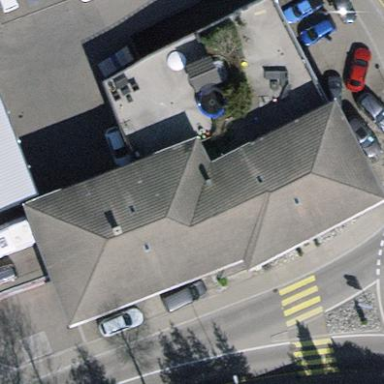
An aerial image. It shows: Car shop building.